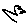
Label: bird